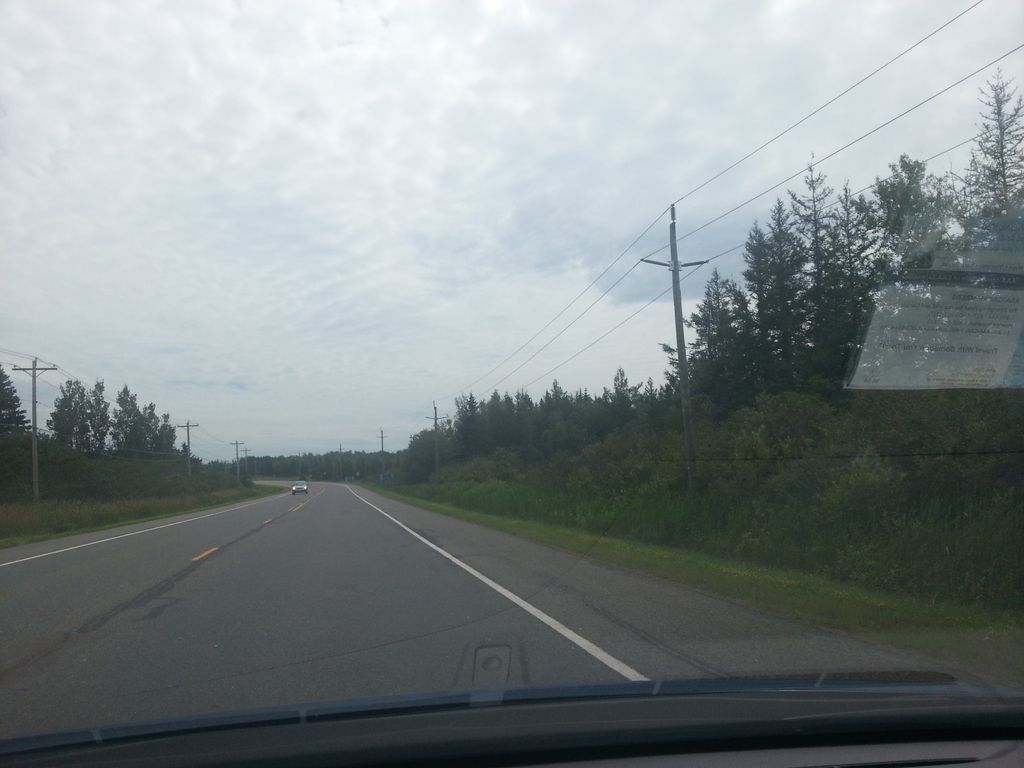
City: charlottetown